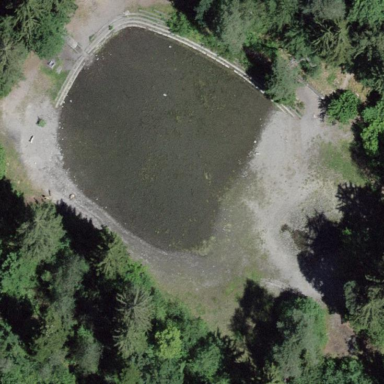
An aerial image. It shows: Pond with natural water.